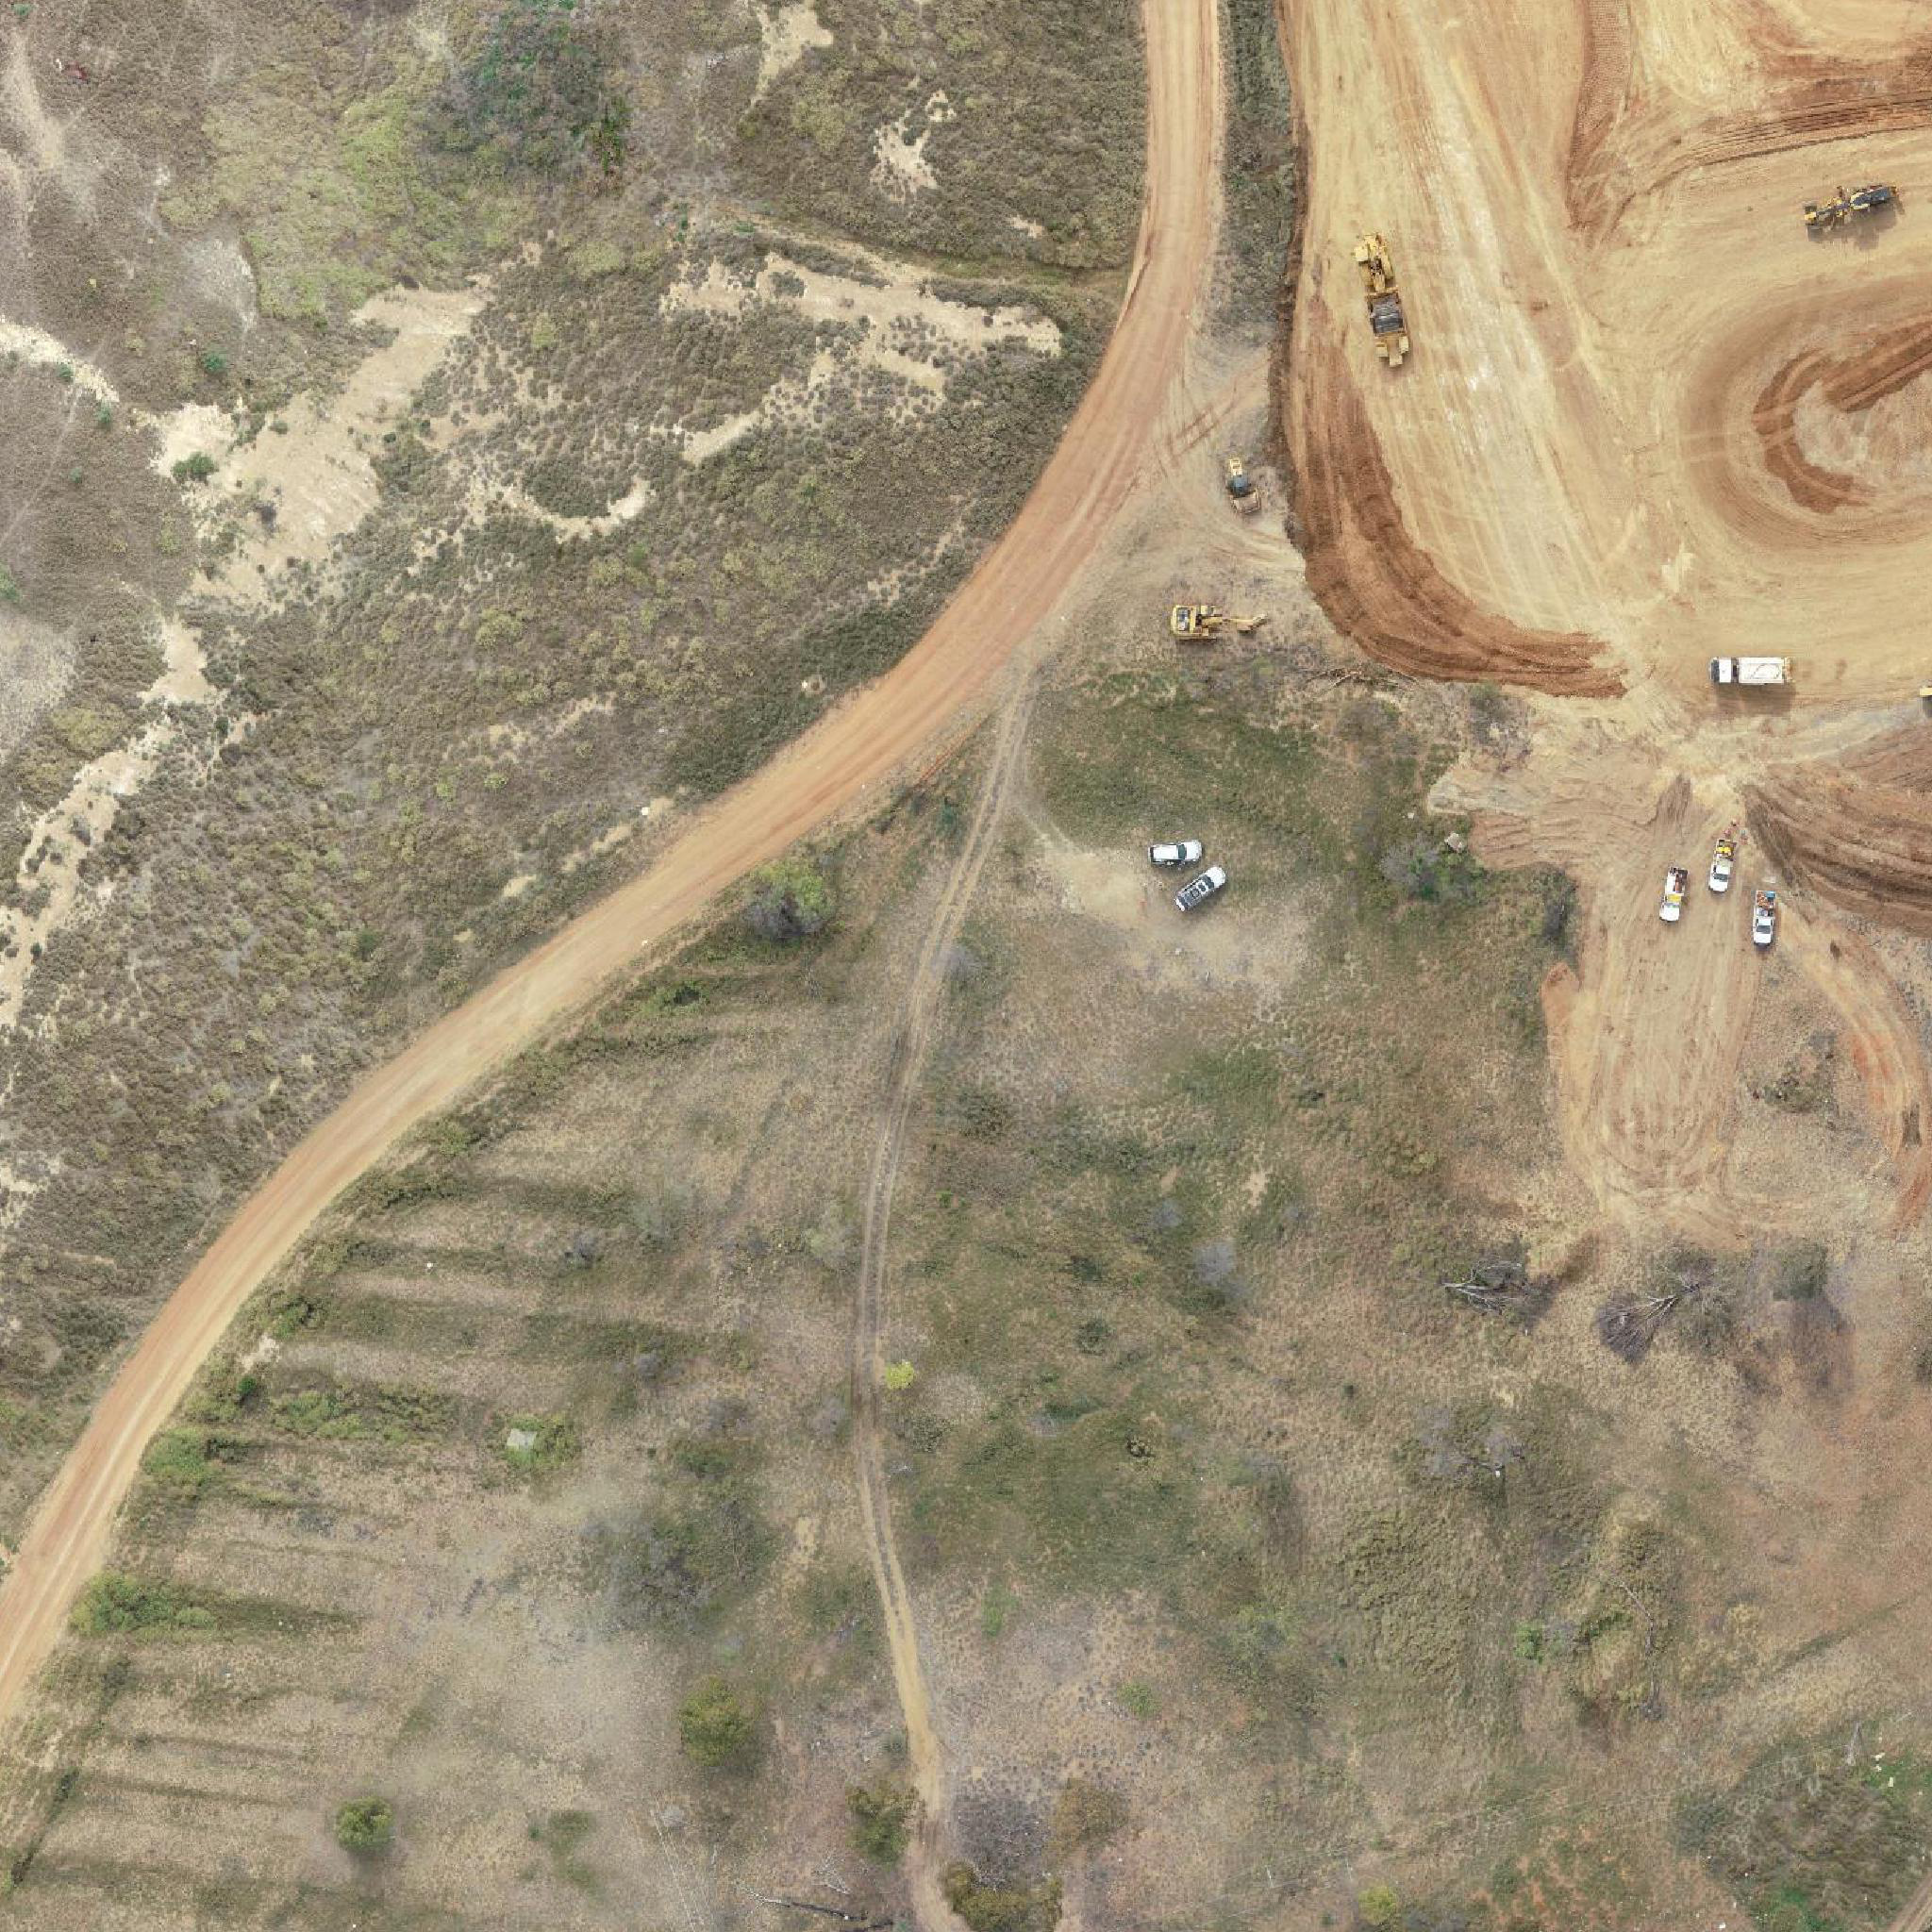
Biome: Brigalow tropical savanna